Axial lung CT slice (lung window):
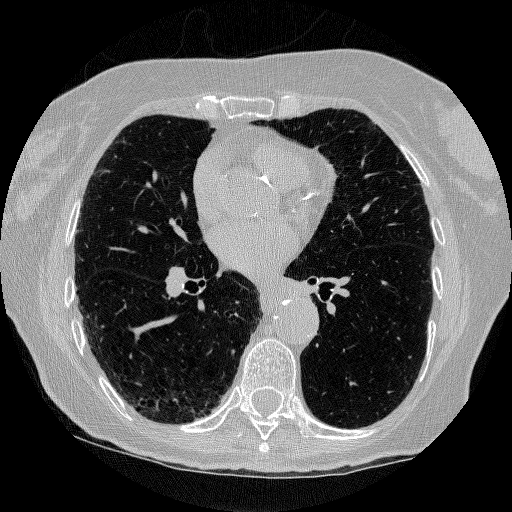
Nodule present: no